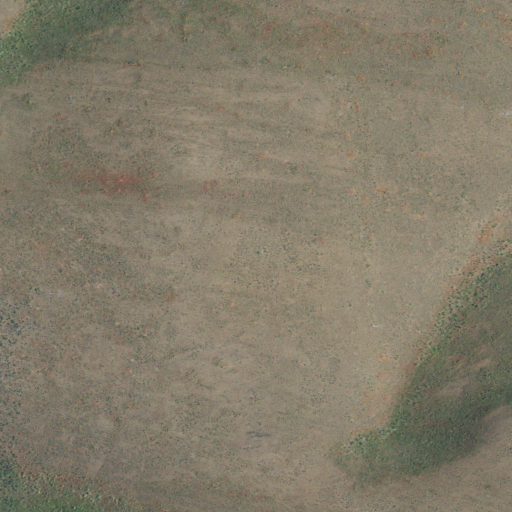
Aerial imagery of ridge(s) in Oregon named Willow Ridge containing grassland and shrub